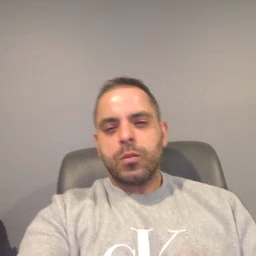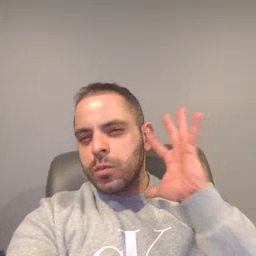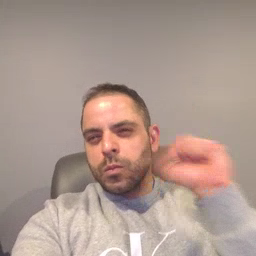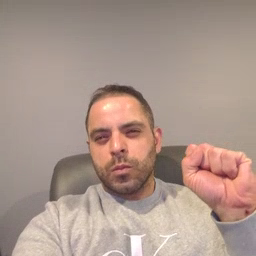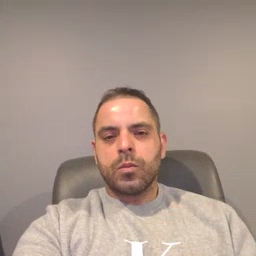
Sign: loud